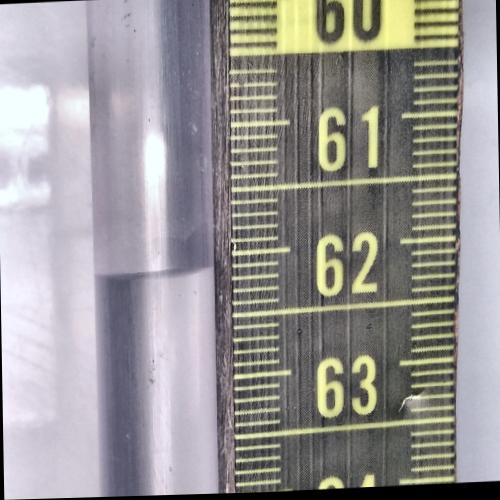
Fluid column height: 62.1 cm